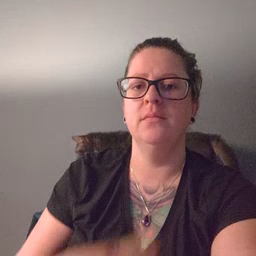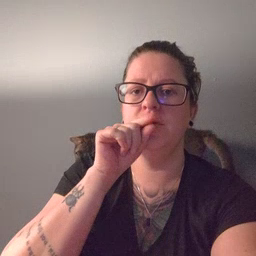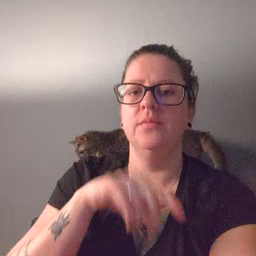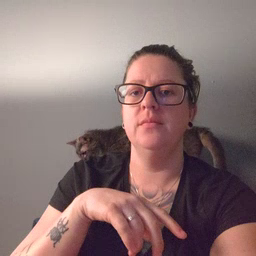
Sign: bird